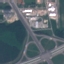
Land use / land cover class: Highway